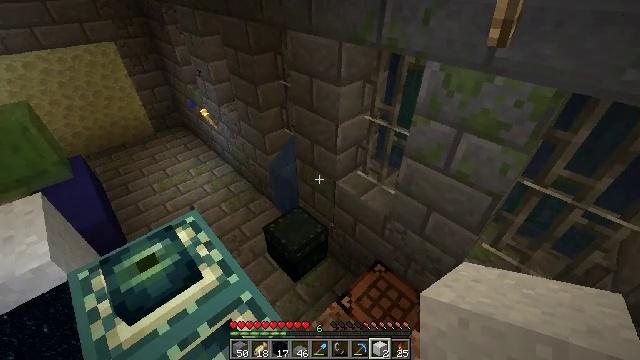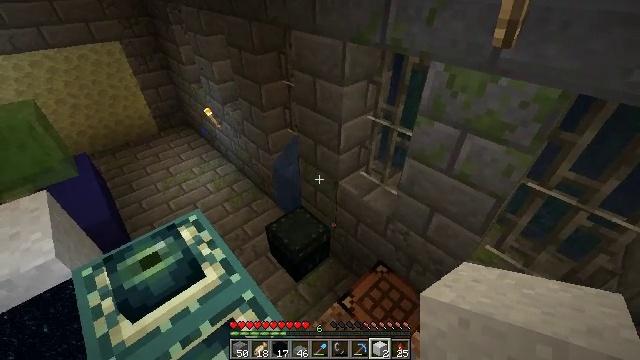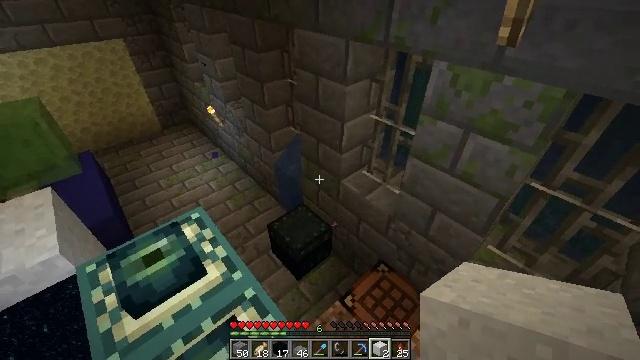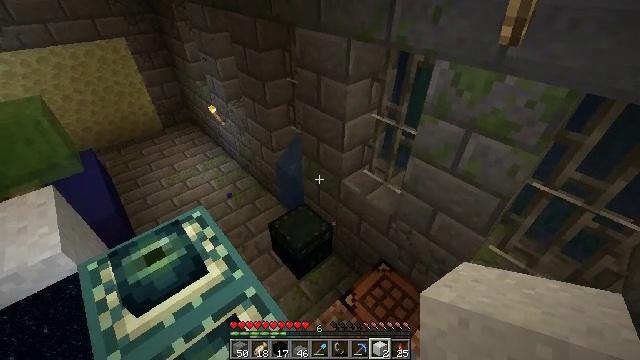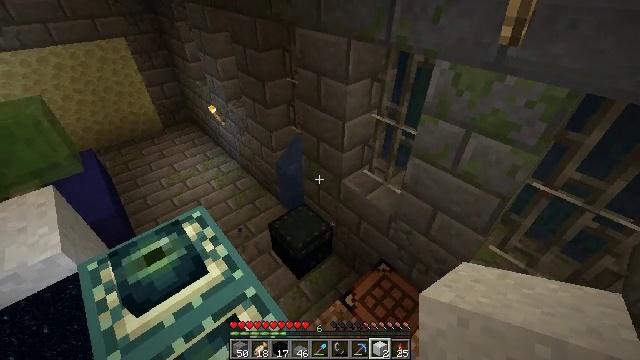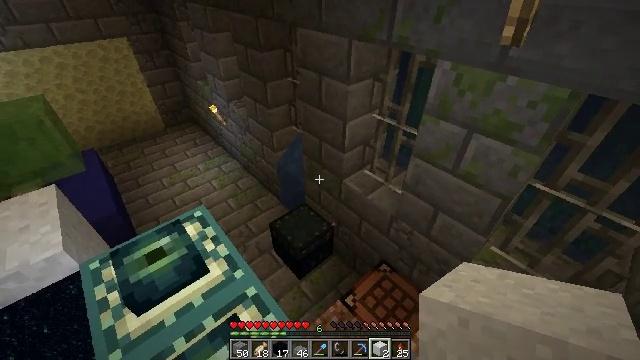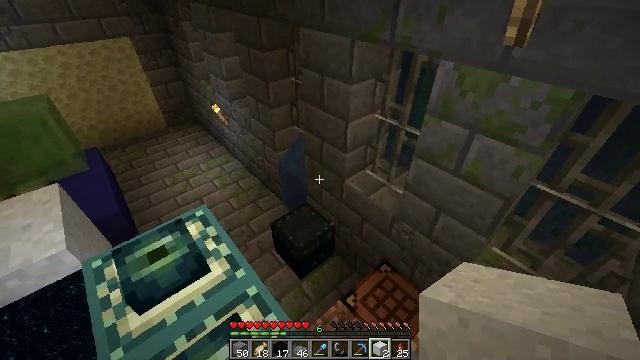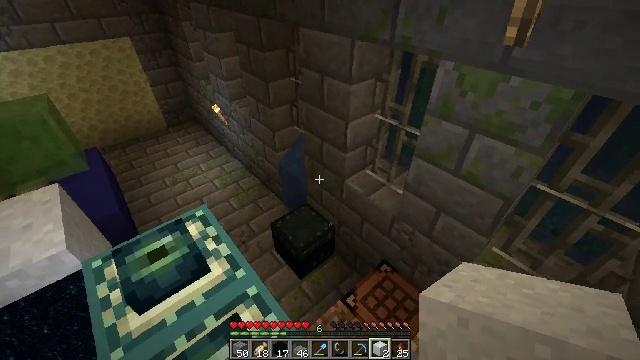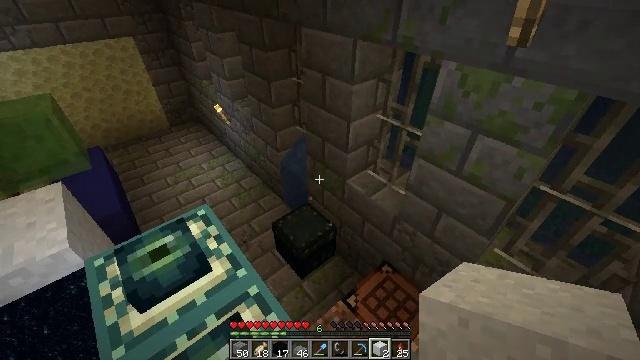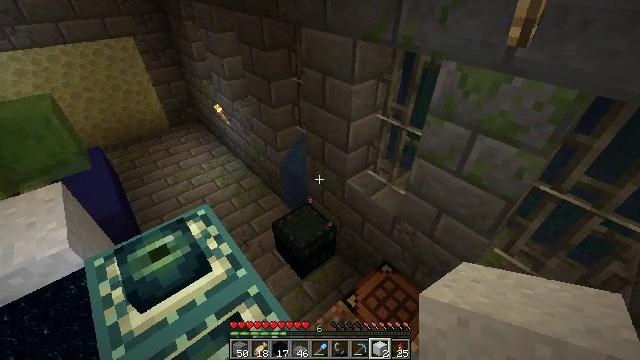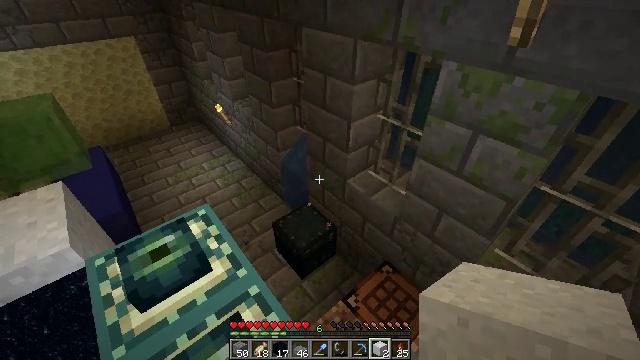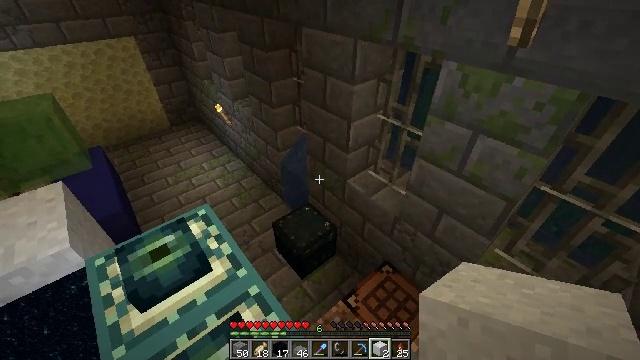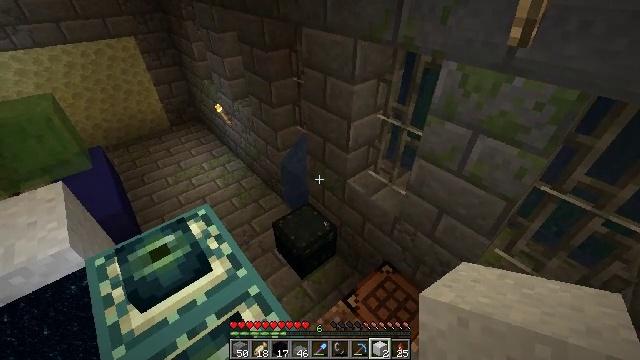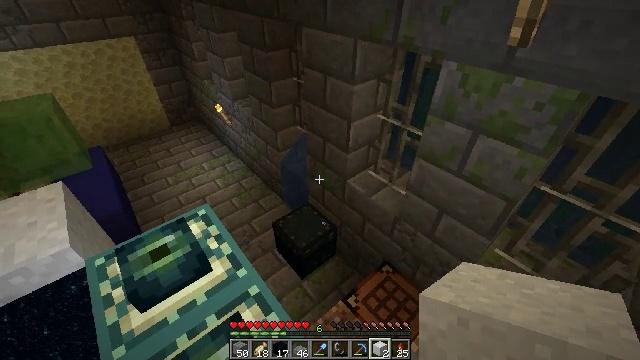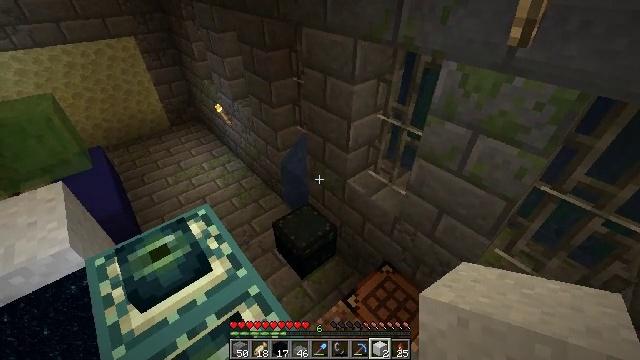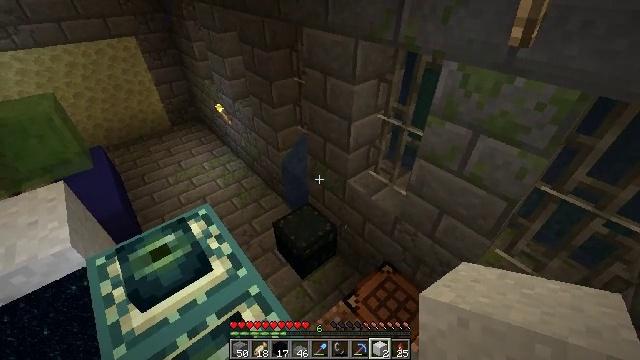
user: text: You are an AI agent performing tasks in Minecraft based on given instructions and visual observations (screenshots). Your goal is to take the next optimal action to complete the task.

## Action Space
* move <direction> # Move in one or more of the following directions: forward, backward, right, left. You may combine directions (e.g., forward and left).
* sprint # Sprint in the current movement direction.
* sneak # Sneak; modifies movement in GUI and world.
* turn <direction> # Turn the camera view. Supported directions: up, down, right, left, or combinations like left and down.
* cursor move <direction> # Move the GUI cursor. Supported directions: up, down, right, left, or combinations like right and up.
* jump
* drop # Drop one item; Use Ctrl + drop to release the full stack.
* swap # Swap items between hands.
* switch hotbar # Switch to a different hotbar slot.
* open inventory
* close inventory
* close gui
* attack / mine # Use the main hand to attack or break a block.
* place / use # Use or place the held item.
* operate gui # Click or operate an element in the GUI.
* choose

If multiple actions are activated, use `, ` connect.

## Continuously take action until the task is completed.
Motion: motion action
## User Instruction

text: Break the white concrete powder block.
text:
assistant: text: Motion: no_op
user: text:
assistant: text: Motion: no_op
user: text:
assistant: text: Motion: no_op
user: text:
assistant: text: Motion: no_op
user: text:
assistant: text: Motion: no_op
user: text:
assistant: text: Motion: no_op
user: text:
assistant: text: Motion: no_op
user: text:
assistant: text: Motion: no_op
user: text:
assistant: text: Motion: no_op
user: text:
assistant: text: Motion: no_op
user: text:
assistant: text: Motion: no_op
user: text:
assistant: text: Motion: no_op
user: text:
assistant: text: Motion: no_op
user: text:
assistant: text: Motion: no_op
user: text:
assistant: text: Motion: no_op
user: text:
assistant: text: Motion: no_op
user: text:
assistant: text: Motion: no_op
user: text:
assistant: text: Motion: no_op
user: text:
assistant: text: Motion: no_op
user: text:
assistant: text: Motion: turn left and down
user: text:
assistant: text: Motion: turn left and down
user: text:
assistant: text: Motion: turn left
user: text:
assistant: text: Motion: no_op
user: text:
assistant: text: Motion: turn left
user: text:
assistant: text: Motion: turn left and down
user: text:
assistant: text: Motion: turn left
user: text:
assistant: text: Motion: turn left
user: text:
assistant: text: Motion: turn left
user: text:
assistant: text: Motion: turn left and down
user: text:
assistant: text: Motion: turn left and down